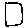
Label: square